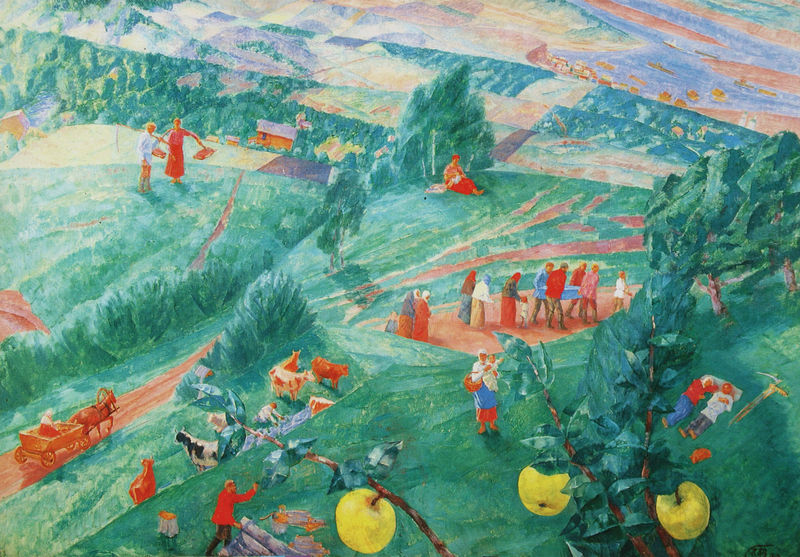
Titel: Der Mittag
Künstler: Kusma Petrow-Wodkin
Standort: St. Petersburg
Institution: Russisches Museum
Schlagwörter: blau, blätter, gemälde, himmel, laub, wolken, bäume, frauen, gelb, grün, impressionismus, landschaft, menschen, äste, bunt, frau, hell, männer, gras, haus, obst, rot, tiere, weg, wiese, expressionismus, flächig, leute, alte, leiche, tragen, bild, öl, ast, erde, feld, felder, häuser, hügel, kühe, vieh, zweige, pfad, sträucher, wiesen, land, drei, kind, mutter, paar, personen, tal, wald, bauern, karren, kinder, pferd, pferde, früchte, apfel, äpfel, komplementär, liegen, schlafen, acker, ernte, feldarbeit, körbe, abstrakt, farben, dorf, farbe, hecke, kuh, rind, naiv, baby, picknick, kutsche, vogelperspektive, wagen, gefolge, weiber, korb, rinder, zweig, intensiv, leinwand, beerdigung, sarg, pfer, ackerbau, prozession, trauernde, ochse, zitronen, baumstumpf, sense, fuhrwerk, pferdewagen, hecken, facetten, böume, sensen, quitten, pferdekarren, trauerzug, leichenzug, sargträger, mnner, kühr, apfelbäume, grüne äpfel, pferdwagen, chiller, ftüchte, baumfrau, rot kusche, kaaren, prizession, fasetten